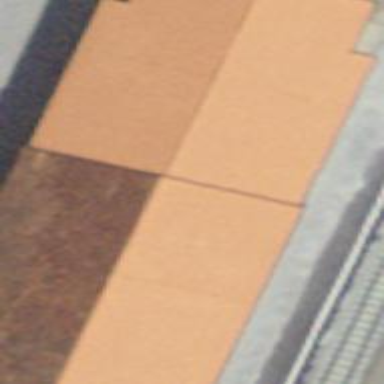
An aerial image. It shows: Building with gabled red roof.